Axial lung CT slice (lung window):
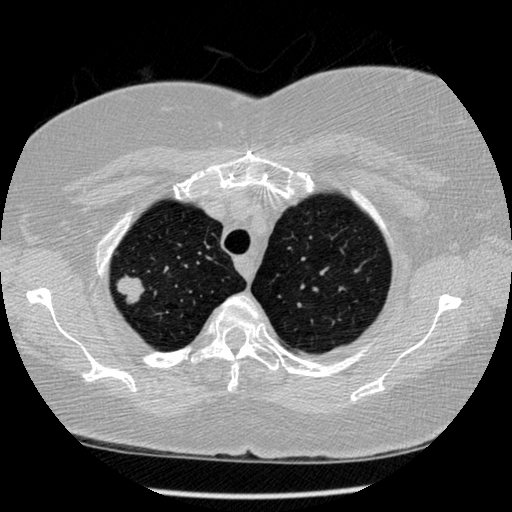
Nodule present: yes
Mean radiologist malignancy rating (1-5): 4.5